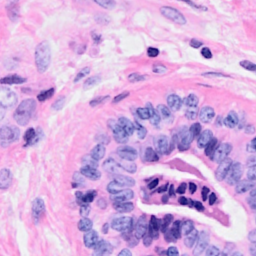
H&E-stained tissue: Breast